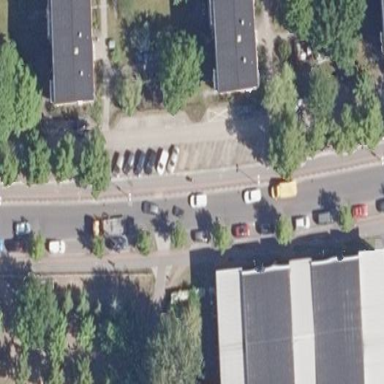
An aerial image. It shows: Parking area with surface.